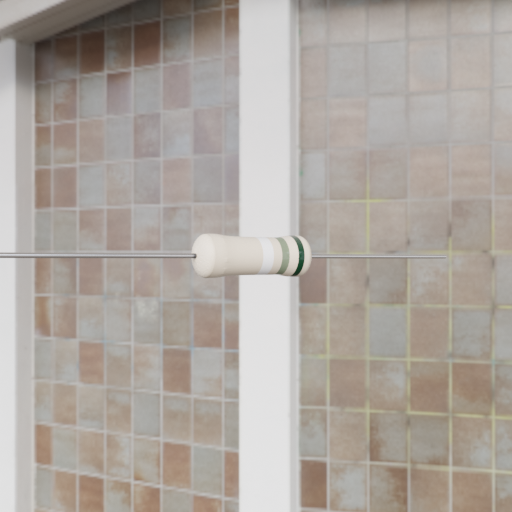
Resistor colour bands (in order): white, gray, black